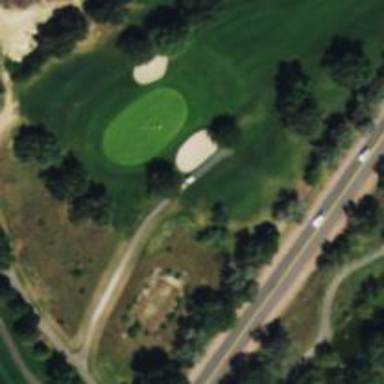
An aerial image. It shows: Track that serves as golf cart path.